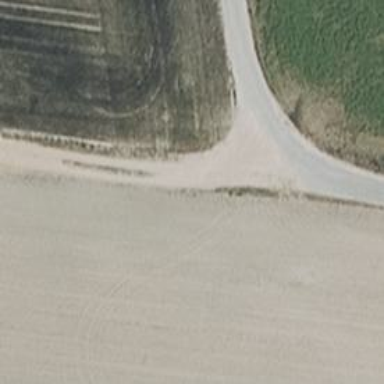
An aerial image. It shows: Asphalt track with grade1 surface.